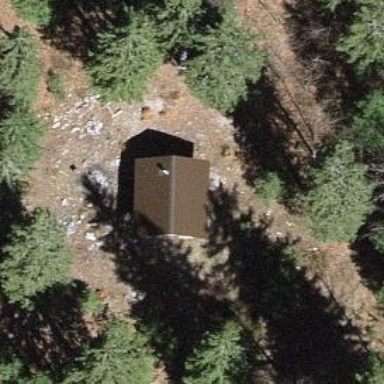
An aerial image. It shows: Shelter with weather shelter type. The shelter has wall around it.